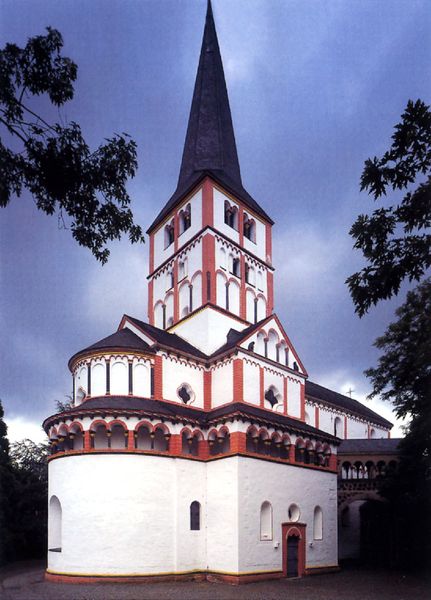
Titel: Doppelkapelle in Schwarzrheindorf
Standort: Bonn, Schwarzrheindorf, Doppelkapelle St. Klemens und Maria (EU - D - NRW)
Schlagwörter: baum, blau, dunkel, himmel, laub, weiß, wolken, bäume, kirchturm, fenster, licht, schwarz, tür, dach, rot, wolke, alt, spitze, brücke, busch, büsche, kirche, sonne, rund, turm, giebel, mauer, rundbogen, verzierung, galerie, foto, bögen, außen, kreuz, fries, portal, jesus, dynamisch, apsis, romanik, tunnel, lisenen, vierung, biforien, zwerchgalerie, schwrzrheindorf, schwarzrheindorf, #blaiu, wlau, bäumetür